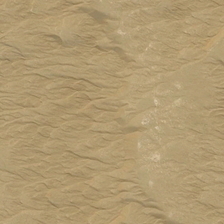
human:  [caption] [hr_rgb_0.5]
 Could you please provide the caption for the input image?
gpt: the desert is very dry and has no plant growth .

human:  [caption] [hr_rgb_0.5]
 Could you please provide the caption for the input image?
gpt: the desert covers a large area and is very dry .

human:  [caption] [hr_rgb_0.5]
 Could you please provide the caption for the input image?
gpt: the desert covers a large area and is very dry .

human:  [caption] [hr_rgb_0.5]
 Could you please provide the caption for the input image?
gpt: the desert is very dry and has no plant growth .

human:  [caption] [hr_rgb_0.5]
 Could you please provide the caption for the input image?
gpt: the desert covers a large area and is very dry .